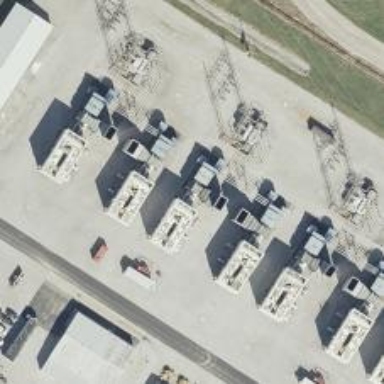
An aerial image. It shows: Gas turbine generator.